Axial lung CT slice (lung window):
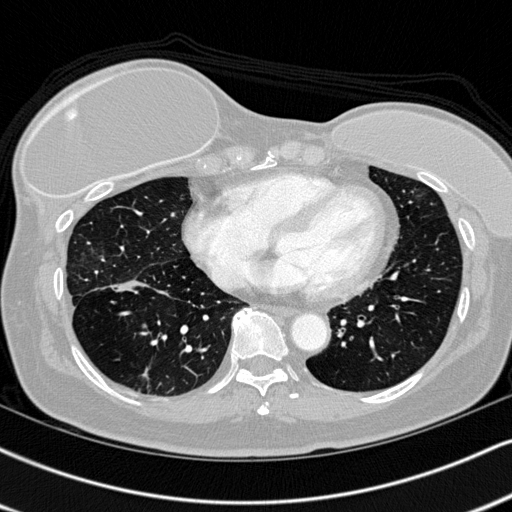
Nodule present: no